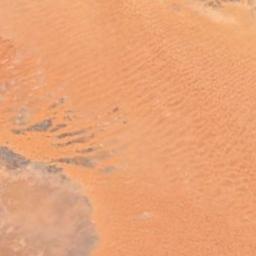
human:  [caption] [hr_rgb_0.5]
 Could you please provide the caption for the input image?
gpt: The yellow desert with wavy stripes covers the brown bare land .

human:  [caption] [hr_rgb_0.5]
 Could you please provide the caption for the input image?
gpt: There is some vegetation in this desert .

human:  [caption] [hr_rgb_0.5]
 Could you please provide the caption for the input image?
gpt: The desert has orange sand and some decayed rocks .

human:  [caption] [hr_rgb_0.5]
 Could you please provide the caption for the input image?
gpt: The yellow desert is next to the bare land .

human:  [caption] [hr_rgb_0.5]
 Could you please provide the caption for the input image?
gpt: An orange desert covered with sand .